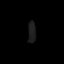
Tissue: skin
Cell type: Fibroblasts
Senescence score: 0.7345
Nuclear area (px): 160
Mean DAPI intensity: 29.706